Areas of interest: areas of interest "Logistics and Express Delivery"
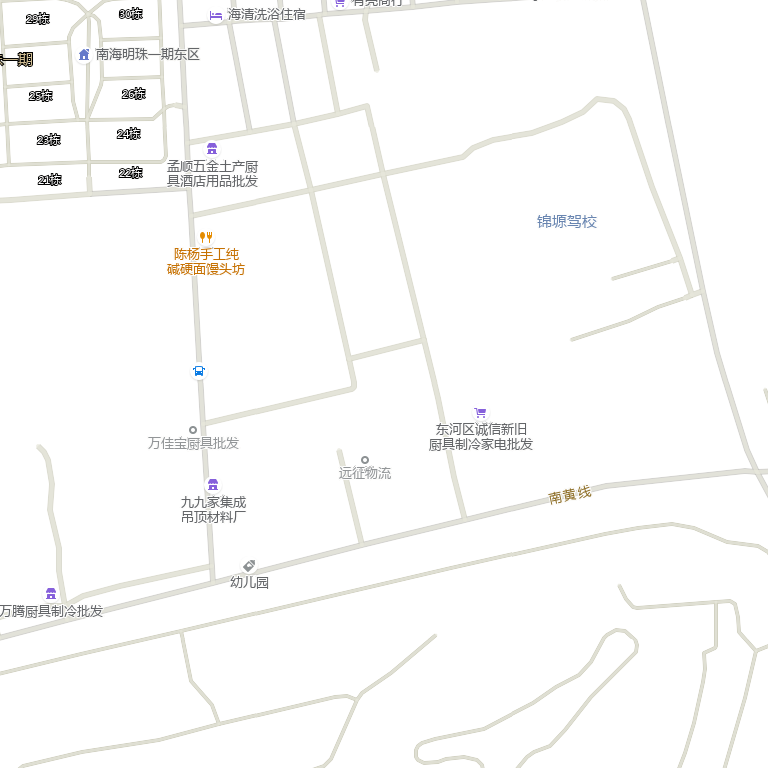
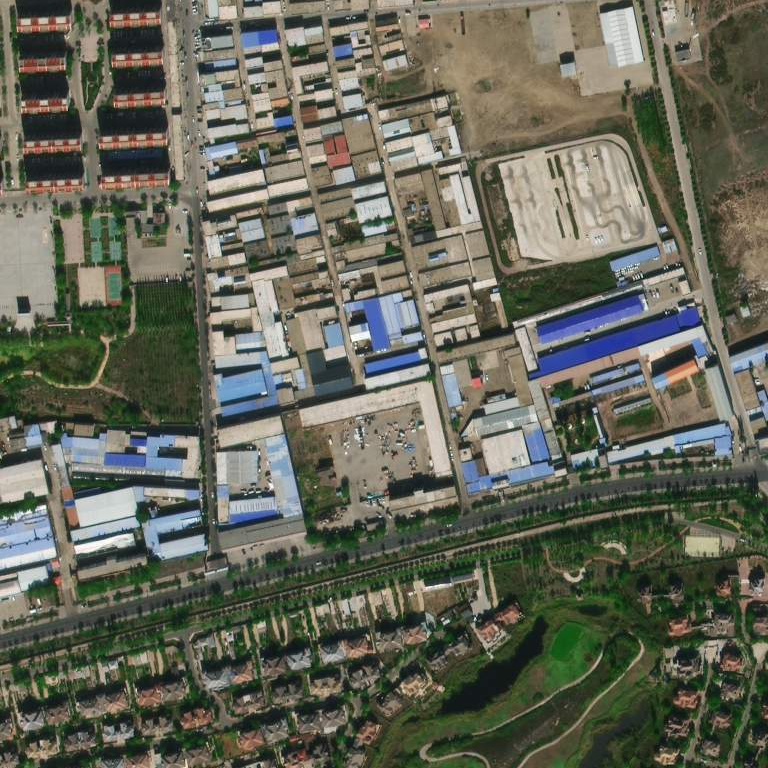